Question: I have this Code in node
'''
var io = require('socket.io'), connect = require('connect');
var pg = require('pg');
var connectionString = "Some connection string";
var app = connect().use(connect.static('public')).listen(3000);
var chat_room = io.listen(app);
var DataArrayRows=[];
setInterval(function(){
pg.connect(connectionString, function(err, client, done) {
client.query('select * from jctsl_get_all_notifications_v1()', function(err, result) {
DataArrayRows=result.rows;
done();
});
});
},10000);
chat_room.sockets.on('connection',function(socket){
chat_room.sockets.emit('entrance',{message:DataArrayRows});
setInterval(function(){
chat_room.sockets.emit('entrance',{message:DataArrayRows});
},10000);
});
'''
In the code, I've not written any 'console.log()' statement but still on every request to database, the returned rows are displayed on the console window.
How can I stop node from doing that?

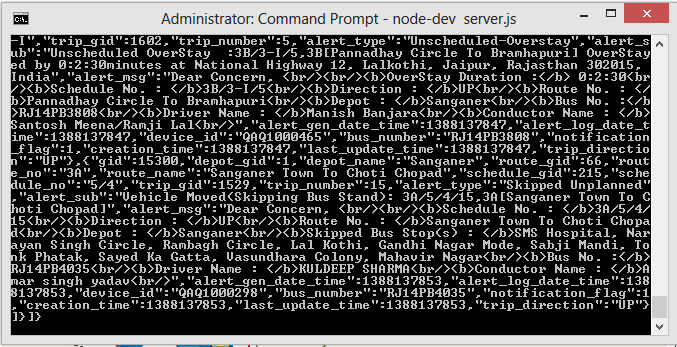
Answer: Set the log level lower
'''
var chat_room = io.listen(app);
chat_room.set('log level', 0);
'''
The log level defaults to 3
The amount of detail that the server should output to the logger.
0 - error
1 - warn
2 - info
3 - debug